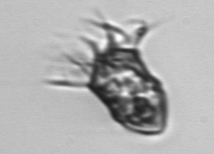
Label: Strombidium_inclinatum